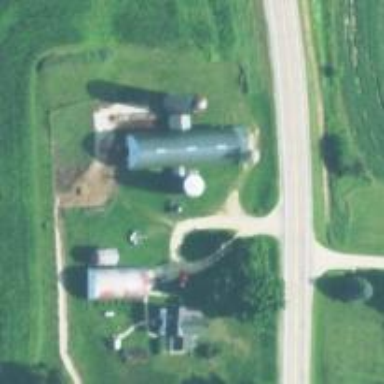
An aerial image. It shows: Silo.